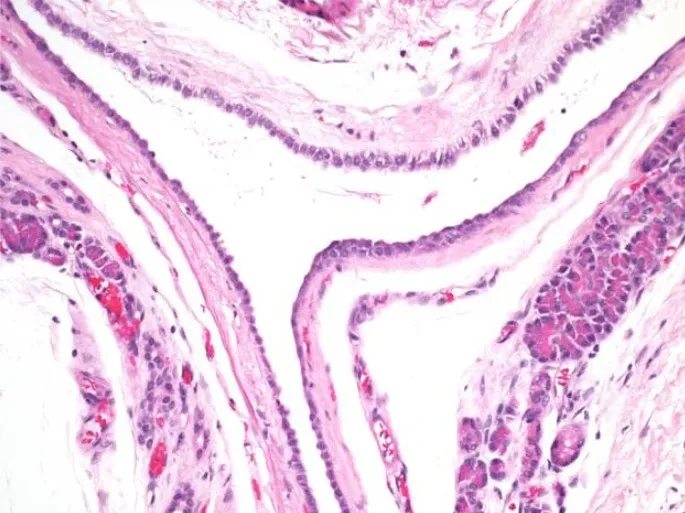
High-powered magnification of cysts lined by a single epithelial layer of cuboidal to columnar epithelium with focal acini.
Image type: pathology (h&e)